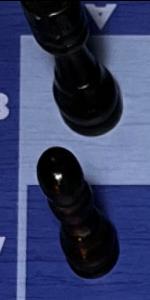
Label: Pawn_Black